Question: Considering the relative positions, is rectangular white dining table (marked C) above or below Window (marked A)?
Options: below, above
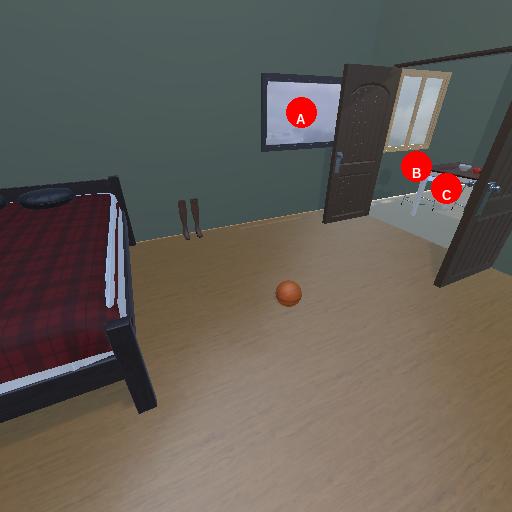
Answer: below